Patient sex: M
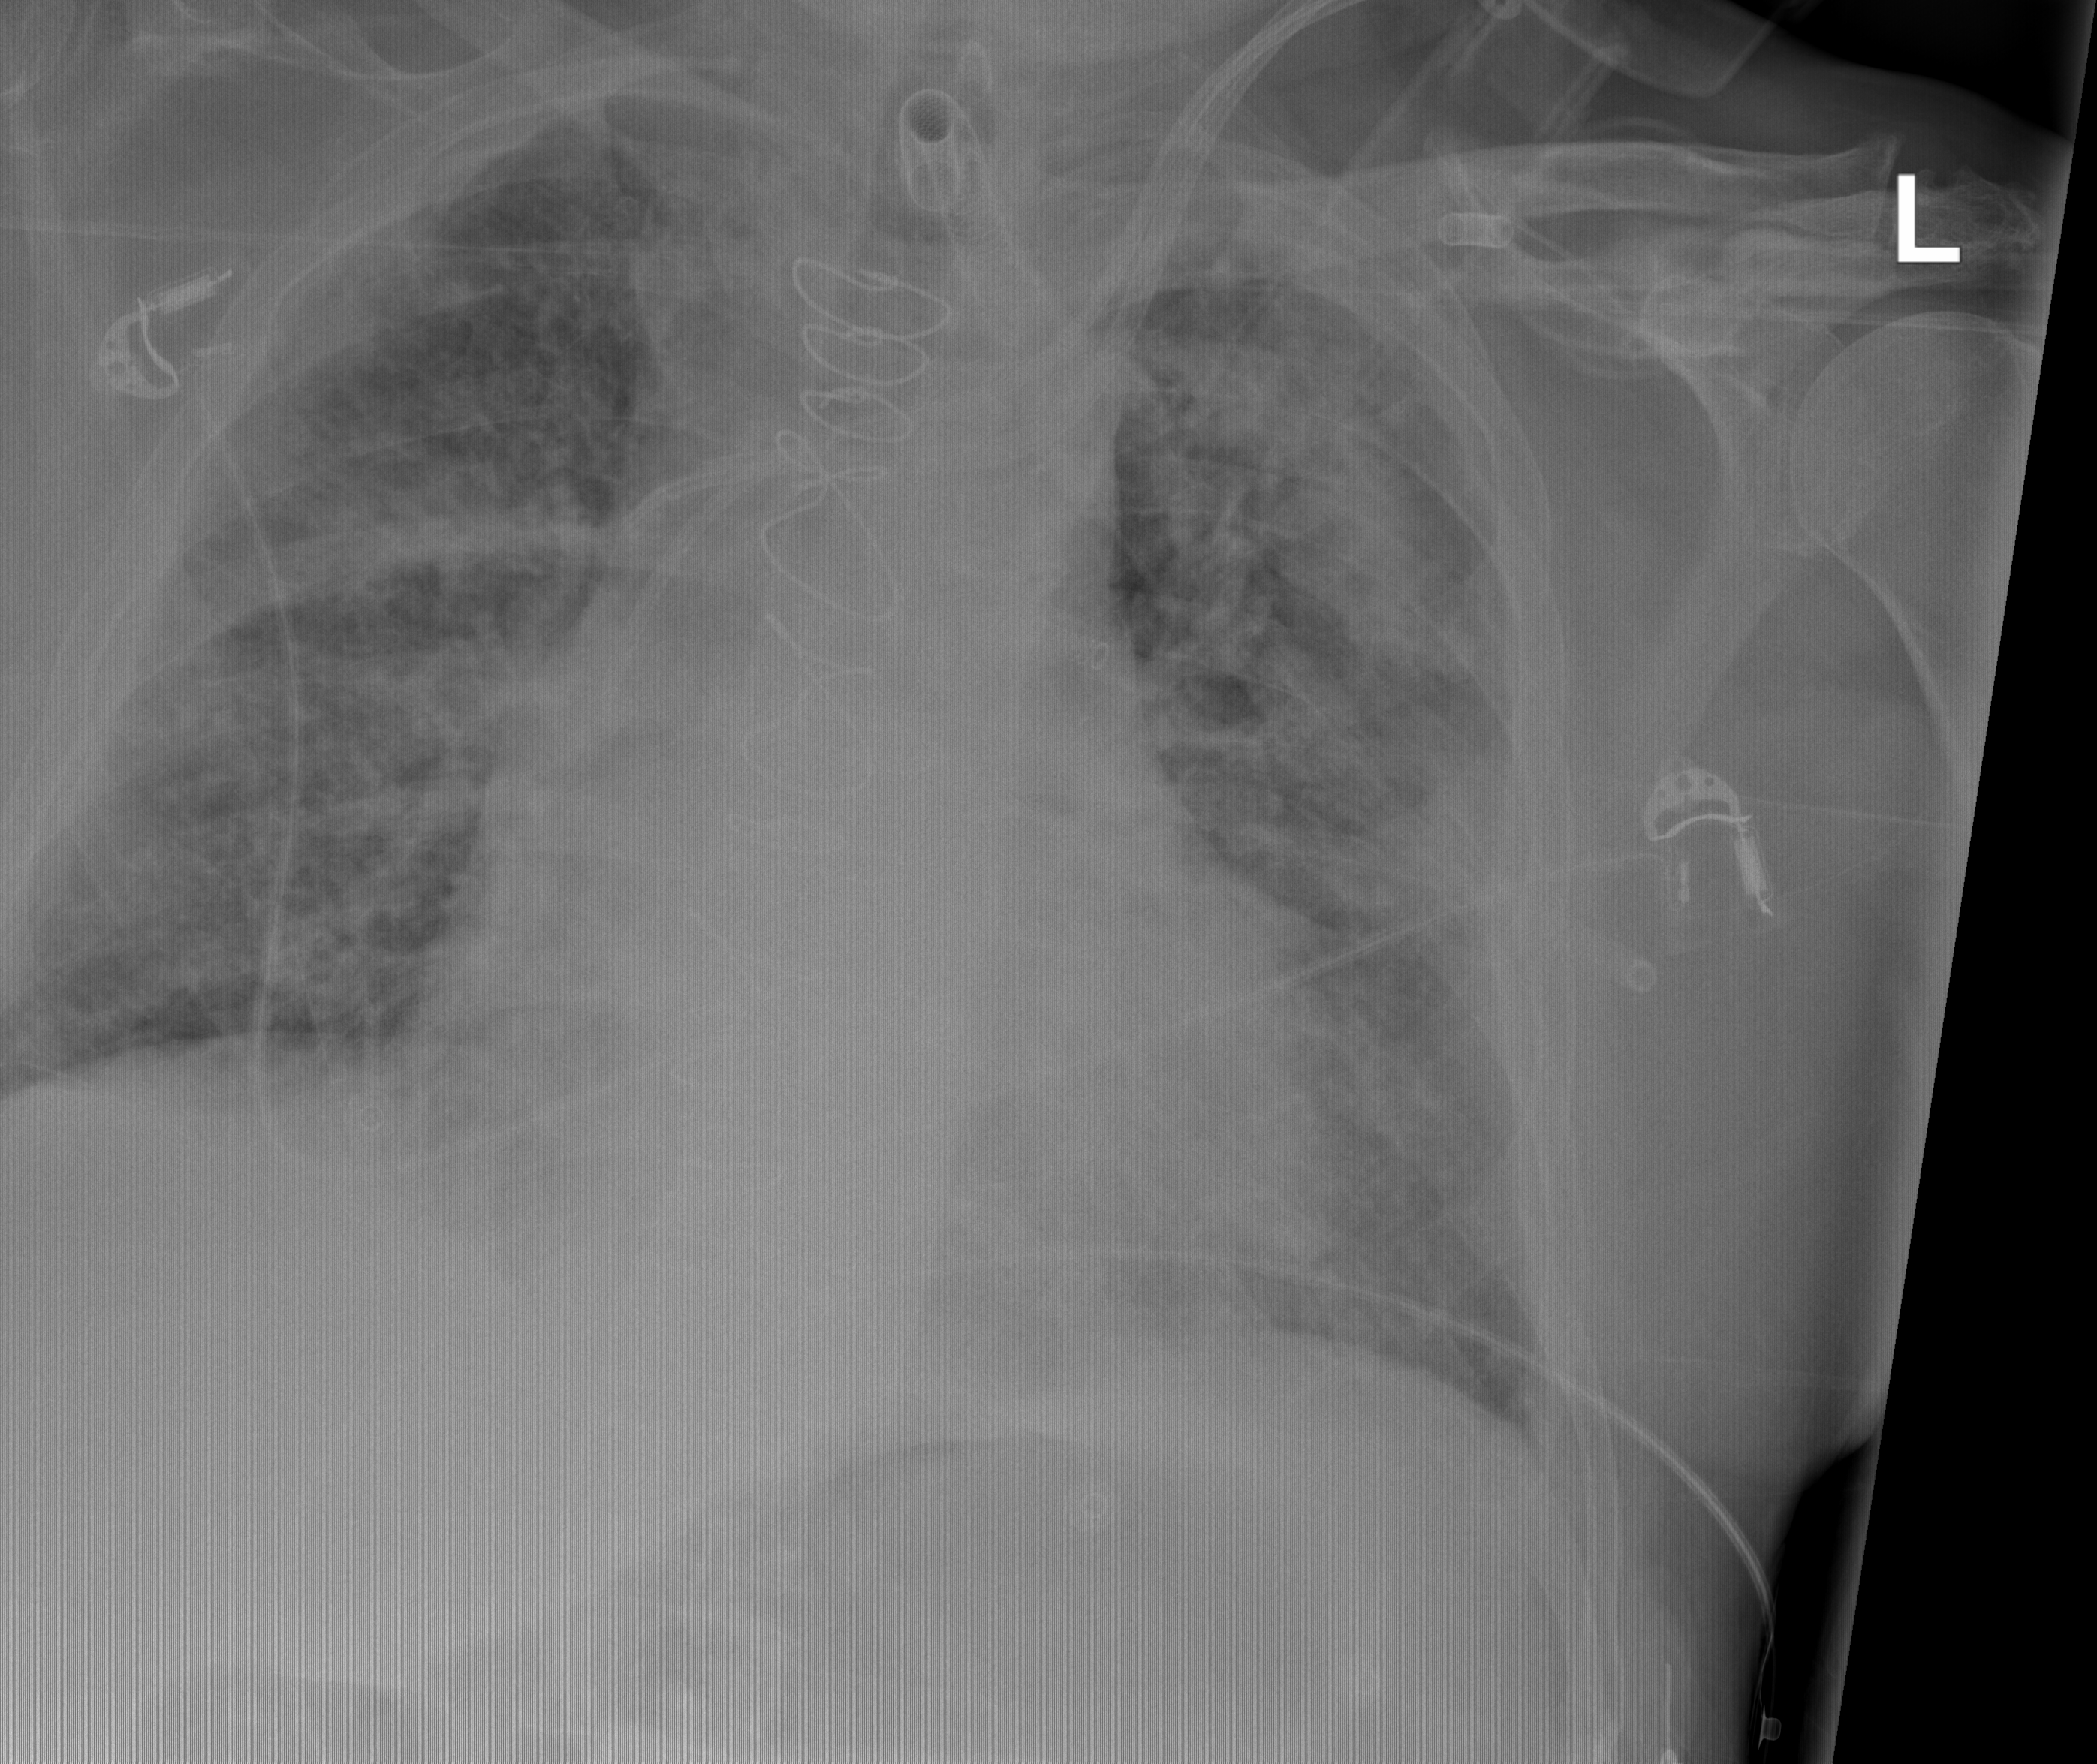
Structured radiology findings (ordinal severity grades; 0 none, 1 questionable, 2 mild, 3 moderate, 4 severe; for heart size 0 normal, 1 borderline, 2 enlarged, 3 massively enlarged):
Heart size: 2
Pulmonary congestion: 3
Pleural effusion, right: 0
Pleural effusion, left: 0
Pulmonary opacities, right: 3
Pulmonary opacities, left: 3
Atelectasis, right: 3
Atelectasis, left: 3